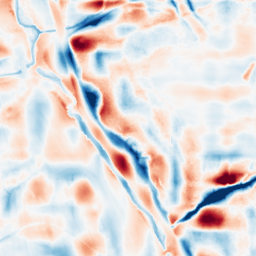
Category: wavelet
Decomposition family: wavelet_dwt
Decomposition parameters: wavelet: sym4
level: 5
Upsampling method: bilinear
Upsampling parameters: scale: 4
Upsampling scale: 4